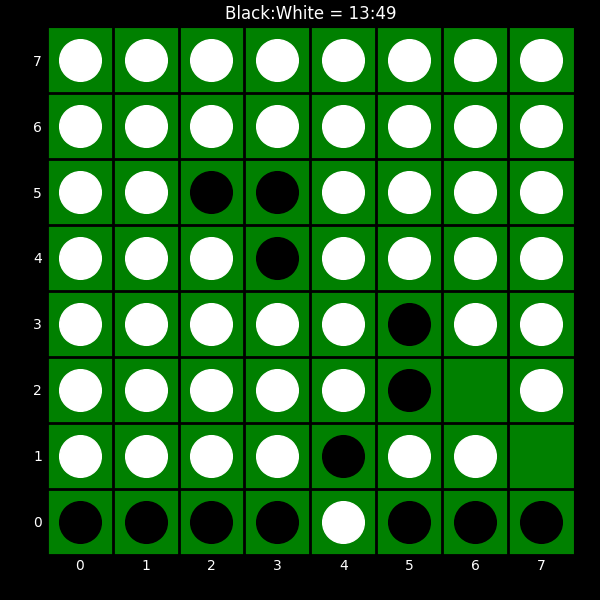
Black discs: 13
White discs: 49